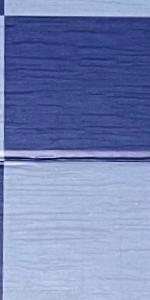
Label: Empty